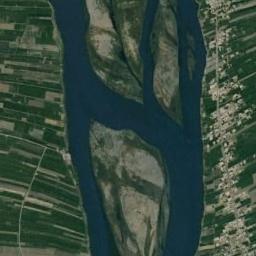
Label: river